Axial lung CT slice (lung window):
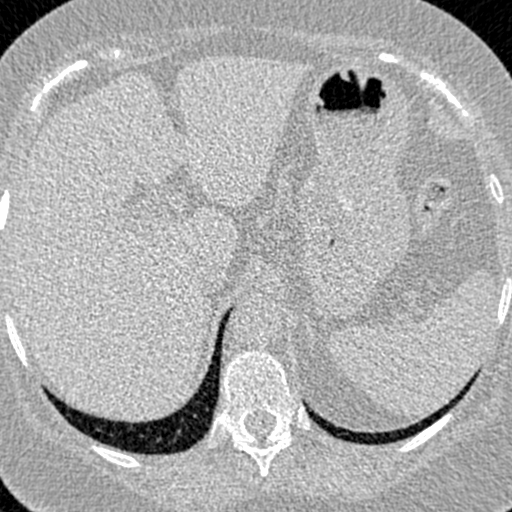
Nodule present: no